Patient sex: M
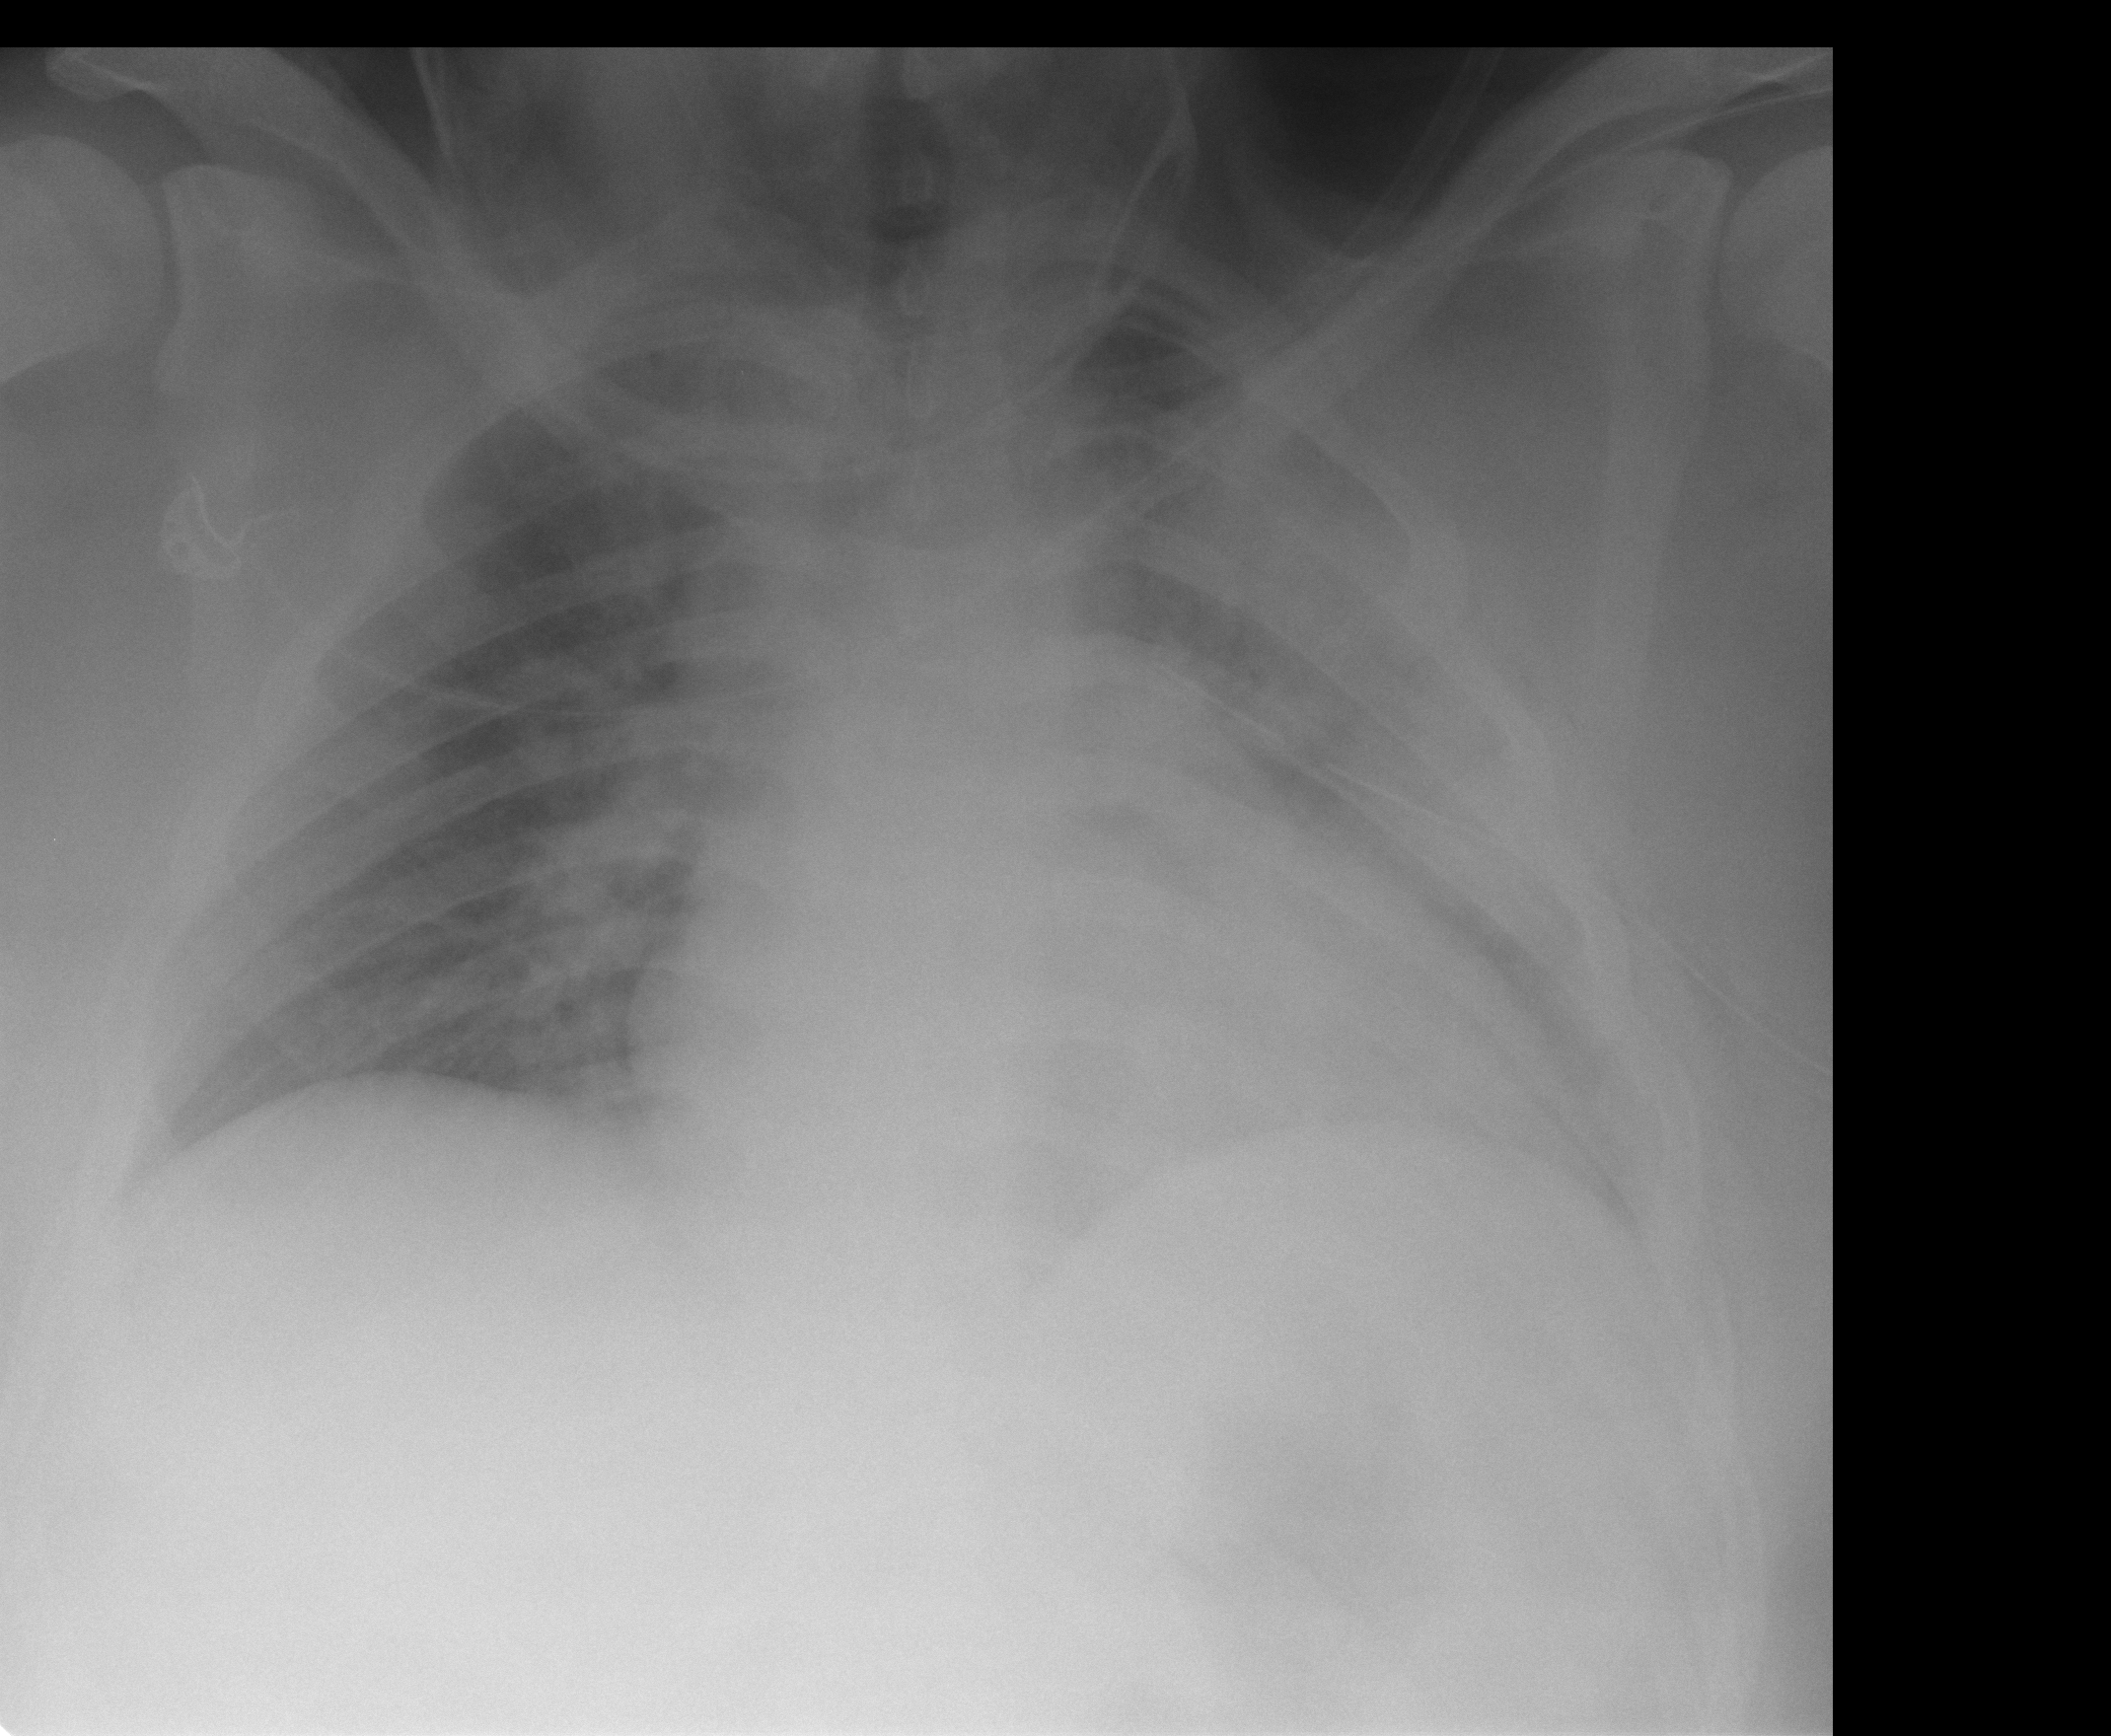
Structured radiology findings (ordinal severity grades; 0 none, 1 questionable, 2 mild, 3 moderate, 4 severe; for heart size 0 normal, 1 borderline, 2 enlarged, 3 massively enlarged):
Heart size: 0
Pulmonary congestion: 0
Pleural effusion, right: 0
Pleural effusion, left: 0
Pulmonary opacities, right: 0
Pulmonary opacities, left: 0
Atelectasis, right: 0
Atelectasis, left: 4